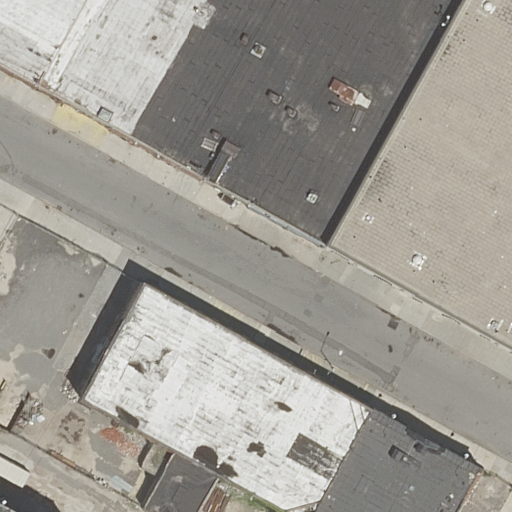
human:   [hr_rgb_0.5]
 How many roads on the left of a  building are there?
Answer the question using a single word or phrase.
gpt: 2

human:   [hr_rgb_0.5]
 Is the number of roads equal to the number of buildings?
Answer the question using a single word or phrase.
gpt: no

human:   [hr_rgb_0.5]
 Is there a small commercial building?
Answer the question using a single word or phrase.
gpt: no

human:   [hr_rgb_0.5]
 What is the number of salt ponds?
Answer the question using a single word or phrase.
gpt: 0

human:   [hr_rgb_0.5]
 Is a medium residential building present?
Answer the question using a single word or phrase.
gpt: no

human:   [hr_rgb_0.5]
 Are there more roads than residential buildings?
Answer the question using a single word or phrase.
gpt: no

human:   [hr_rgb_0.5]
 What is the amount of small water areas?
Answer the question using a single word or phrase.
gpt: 0

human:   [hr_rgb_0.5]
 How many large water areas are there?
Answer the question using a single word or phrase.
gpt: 0

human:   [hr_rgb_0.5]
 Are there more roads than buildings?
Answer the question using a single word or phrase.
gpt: no

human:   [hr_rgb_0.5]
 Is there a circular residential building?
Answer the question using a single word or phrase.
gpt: no

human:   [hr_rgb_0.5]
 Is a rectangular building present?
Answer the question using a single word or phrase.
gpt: yes

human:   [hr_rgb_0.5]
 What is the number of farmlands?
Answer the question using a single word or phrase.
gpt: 0

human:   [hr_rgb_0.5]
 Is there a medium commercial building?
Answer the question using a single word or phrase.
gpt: no

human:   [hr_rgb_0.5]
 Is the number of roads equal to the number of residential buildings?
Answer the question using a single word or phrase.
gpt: no

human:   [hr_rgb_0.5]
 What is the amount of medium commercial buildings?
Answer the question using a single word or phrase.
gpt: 0

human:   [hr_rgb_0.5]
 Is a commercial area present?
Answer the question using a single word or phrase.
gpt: no

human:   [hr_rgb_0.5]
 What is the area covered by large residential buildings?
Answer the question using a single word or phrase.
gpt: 2581m2

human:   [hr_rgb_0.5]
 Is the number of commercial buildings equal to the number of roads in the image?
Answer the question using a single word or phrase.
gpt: no

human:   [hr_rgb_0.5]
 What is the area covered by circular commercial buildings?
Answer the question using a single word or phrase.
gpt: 0m2

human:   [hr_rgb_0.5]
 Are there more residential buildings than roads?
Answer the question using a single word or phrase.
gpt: yes

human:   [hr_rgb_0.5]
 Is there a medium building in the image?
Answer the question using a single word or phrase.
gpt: no

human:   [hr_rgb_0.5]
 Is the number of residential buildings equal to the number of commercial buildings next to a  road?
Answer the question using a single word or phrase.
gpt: no

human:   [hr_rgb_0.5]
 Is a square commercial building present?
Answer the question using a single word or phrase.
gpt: no

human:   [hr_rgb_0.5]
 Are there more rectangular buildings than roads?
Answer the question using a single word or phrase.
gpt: yes

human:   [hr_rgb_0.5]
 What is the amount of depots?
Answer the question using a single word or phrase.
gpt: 0

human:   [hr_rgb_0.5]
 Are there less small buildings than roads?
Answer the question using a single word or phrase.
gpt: no

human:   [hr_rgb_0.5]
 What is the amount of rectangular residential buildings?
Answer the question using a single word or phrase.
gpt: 4

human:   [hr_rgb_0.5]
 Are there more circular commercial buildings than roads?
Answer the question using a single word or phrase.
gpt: no

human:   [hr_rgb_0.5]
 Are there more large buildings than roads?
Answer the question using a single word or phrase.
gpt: no

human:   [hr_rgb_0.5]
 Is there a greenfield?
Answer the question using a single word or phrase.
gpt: no

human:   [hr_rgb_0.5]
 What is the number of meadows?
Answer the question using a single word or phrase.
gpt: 0

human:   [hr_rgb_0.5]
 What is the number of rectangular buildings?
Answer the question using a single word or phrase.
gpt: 4

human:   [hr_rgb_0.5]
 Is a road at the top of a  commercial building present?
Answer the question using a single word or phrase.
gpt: no

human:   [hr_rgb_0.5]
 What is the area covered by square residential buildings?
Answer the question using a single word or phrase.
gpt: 0m2

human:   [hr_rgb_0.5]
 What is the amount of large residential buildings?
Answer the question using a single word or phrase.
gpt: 2

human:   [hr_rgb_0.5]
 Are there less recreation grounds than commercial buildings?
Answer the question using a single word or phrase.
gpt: no